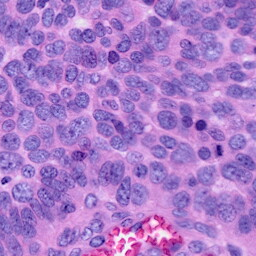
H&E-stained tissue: Ovarian